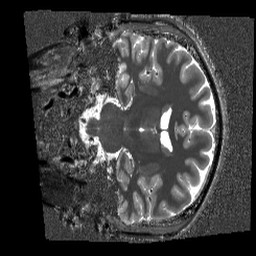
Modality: T1w
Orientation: coronal